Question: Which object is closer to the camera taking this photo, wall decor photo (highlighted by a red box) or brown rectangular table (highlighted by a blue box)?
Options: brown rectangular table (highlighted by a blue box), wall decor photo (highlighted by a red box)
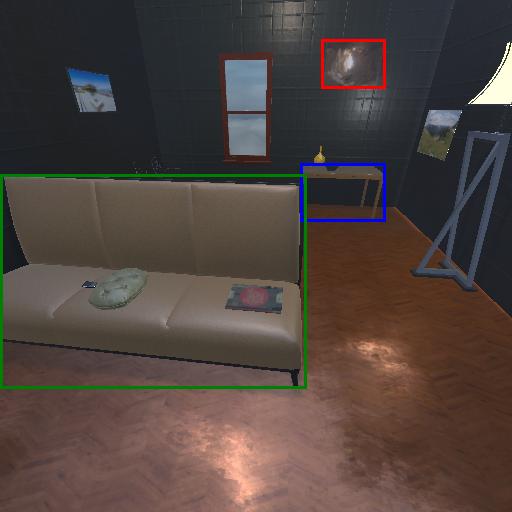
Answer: brown rectangular table (highlighted by a blue box)